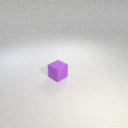
small purple rubber cube